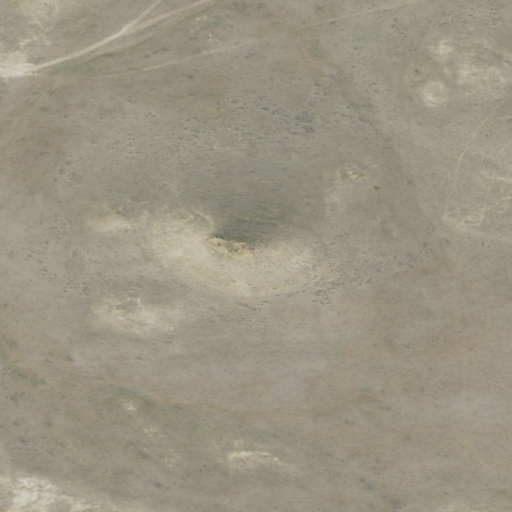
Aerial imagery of mountain in Montana named Manlove Butte containing grassland and shrub